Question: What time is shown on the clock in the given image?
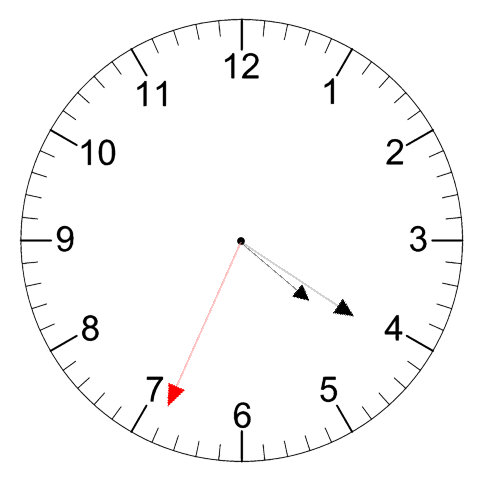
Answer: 04:20:34